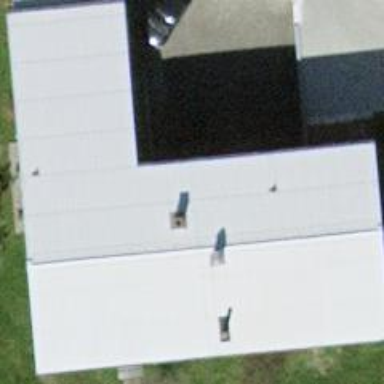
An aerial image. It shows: Gabled roof house.